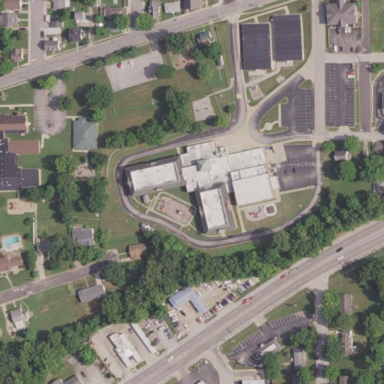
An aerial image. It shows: School building.